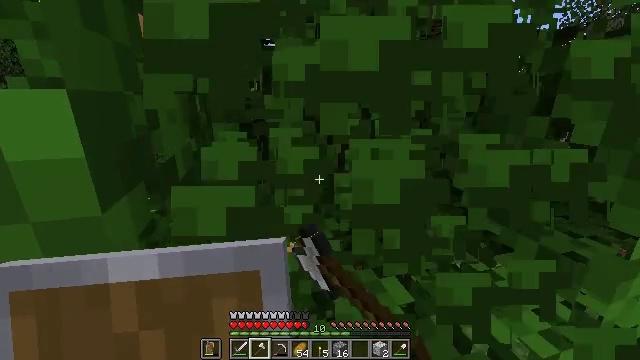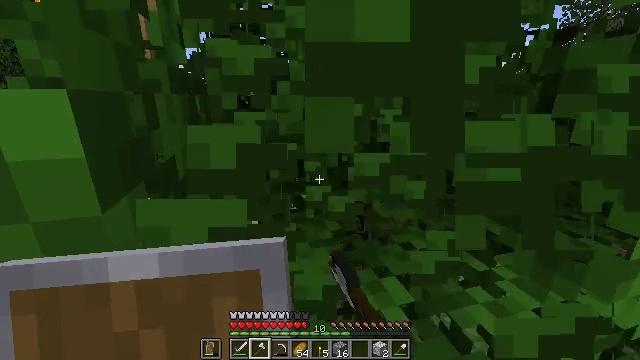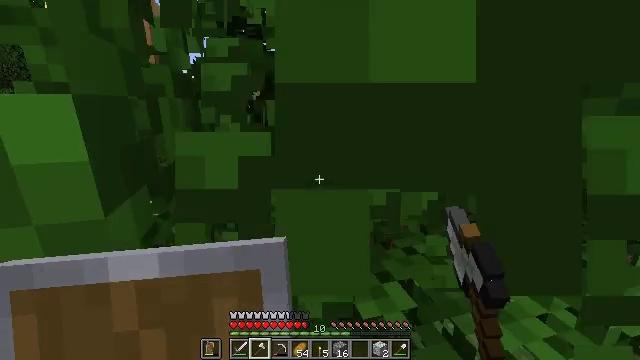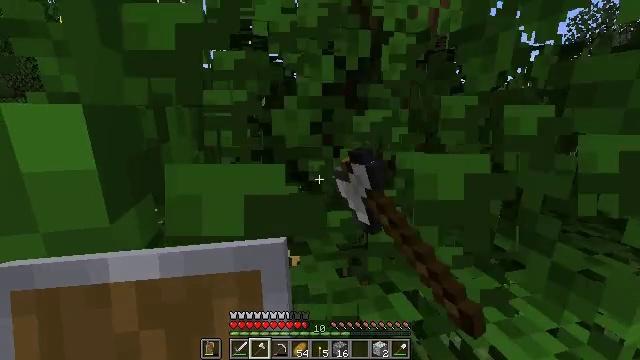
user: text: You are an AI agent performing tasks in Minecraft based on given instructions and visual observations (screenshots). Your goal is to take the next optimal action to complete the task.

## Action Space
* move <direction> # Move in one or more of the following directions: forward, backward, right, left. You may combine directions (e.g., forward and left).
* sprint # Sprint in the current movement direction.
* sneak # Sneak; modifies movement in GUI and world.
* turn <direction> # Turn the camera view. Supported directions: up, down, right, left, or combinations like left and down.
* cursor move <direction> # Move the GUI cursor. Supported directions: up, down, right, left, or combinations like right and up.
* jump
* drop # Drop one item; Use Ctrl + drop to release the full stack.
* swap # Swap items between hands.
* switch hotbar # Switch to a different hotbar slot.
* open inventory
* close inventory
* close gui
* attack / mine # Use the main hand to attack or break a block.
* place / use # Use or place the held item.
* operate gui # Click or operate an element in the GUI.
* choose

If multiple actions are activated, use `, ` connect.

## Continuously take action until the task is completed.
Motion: motion action
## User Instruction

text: Mine oak leaves.
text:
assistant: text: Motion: attack / mine
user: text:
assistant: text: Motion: attack / mine
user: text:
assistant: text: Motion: turn up, attack / mine
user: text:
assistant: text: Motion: attack / mine